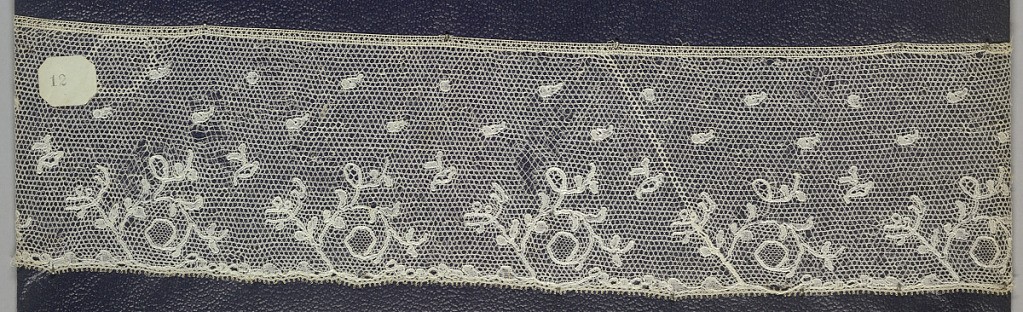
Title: Band
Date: early 19th century
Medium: Technique: bobbin lace
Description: Edge of bobbin lace, standing floral scrolls; early 19th century